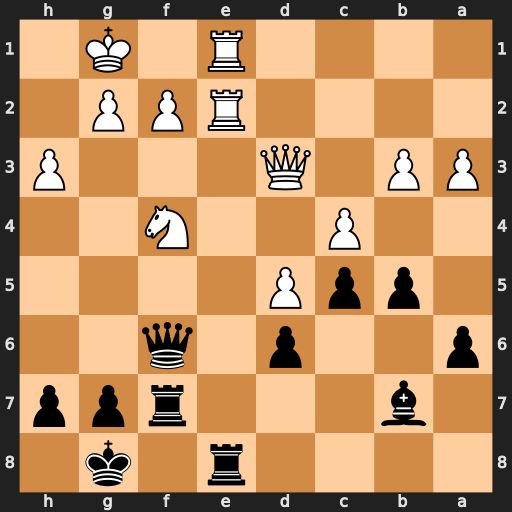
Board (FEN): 4r1k1/1b3rpp/p2p1q2/1ppP4/2P2N2/PP1Q3P/4RPP1/4R1K1
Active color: b
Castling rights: -
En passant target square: -
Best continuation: Rxe2 Rxe2 Qxf4